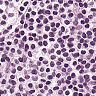
Metastatic tissue present: no